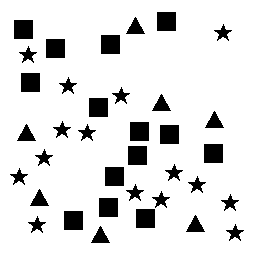
Squares: 14
Triangles: 7
Stars: 15
Total shapes: 36